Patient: sex M, age 69
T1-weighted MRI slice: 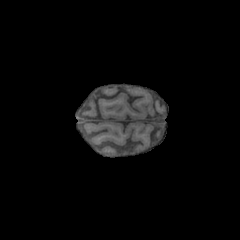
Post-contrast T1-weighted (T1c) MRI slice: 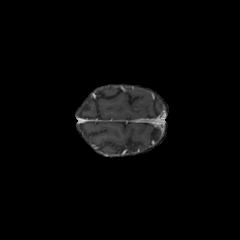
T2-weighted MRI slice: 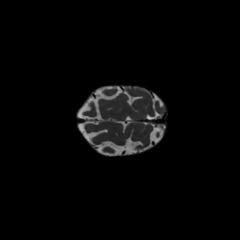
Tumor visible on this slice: no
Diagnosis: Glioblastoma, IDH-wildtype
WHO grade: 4